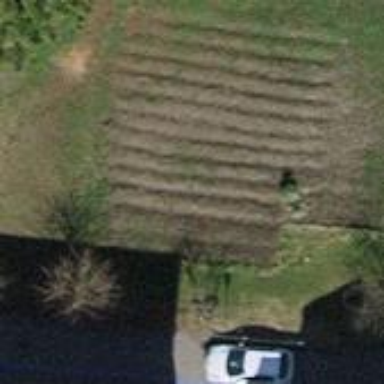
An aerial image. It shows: Garden that is leisure land.